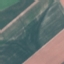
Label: AnnualCrop